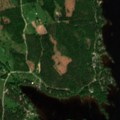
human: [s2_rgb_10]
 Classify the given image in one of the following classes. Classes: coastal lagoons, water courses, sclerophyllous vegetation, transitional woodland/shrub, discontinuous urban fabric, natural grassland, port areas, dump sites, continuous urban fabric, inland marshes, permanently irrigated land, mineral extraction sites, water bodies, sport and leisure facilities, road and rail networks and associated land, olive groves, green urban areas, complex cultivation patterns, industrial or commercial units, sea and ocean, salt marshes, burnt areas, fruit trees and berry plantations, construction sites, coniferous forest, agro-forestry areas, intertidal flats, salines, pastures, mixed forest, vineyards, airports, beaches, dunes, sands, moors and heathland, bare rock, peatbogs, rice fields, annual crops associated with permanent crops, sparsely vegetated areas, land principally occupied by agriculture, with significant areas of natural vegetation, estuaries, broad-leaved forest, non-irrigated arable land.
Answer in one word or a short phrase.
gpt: broad-leaved forest, mixed forest, water bodies